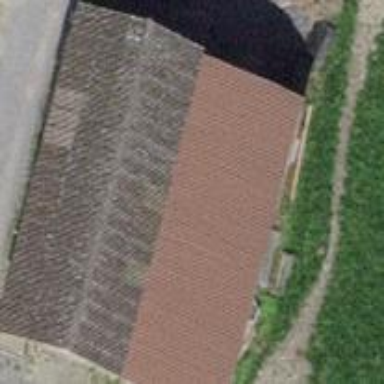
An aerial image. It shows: Farm auxiliary building.